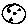
Label: moon